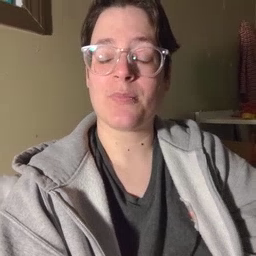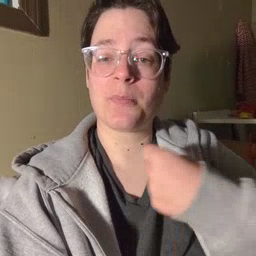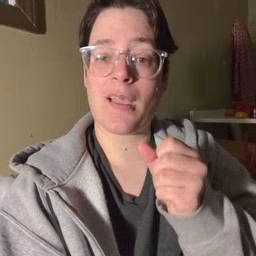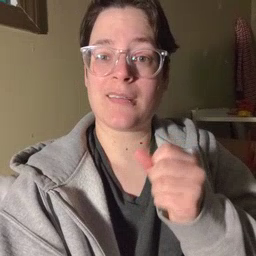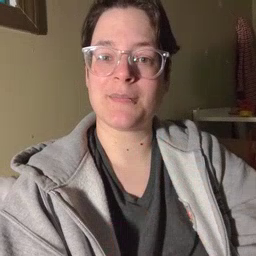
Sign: make